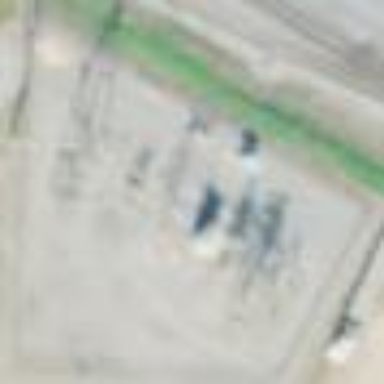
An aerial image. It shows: Industrial power substation surrounded by fence.